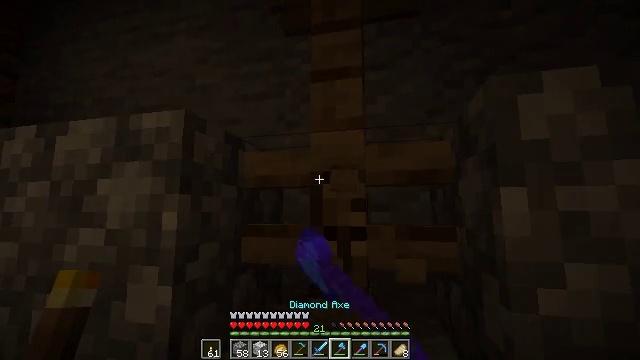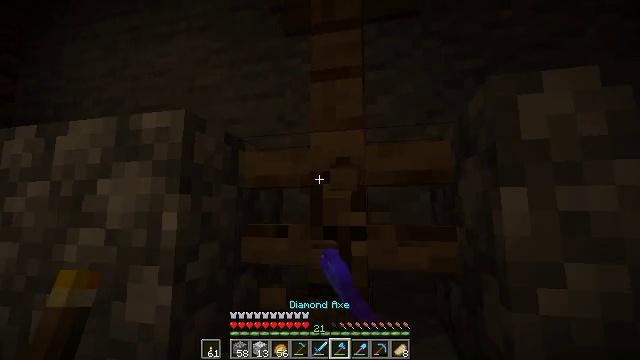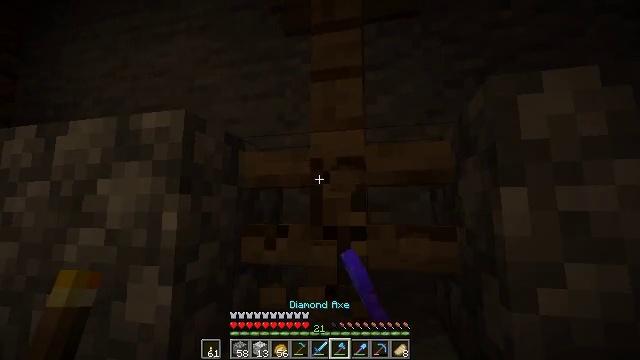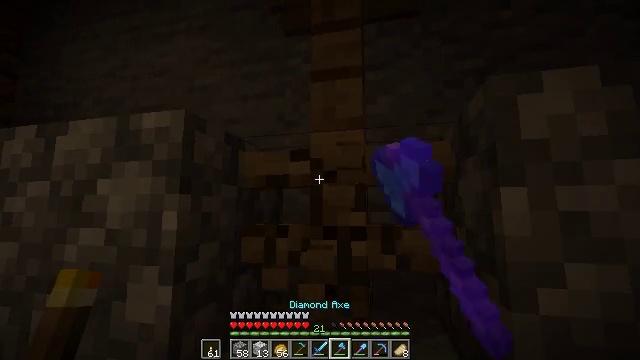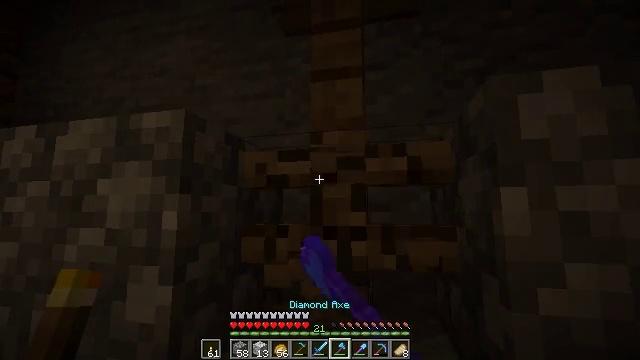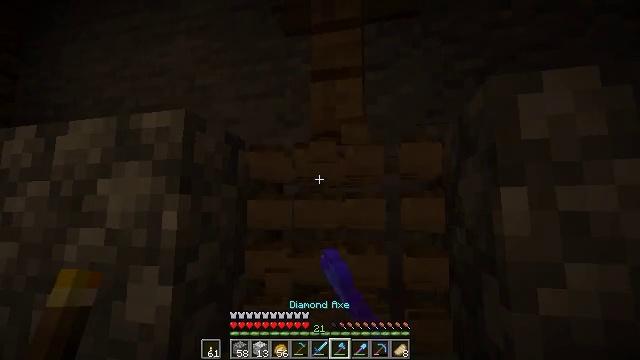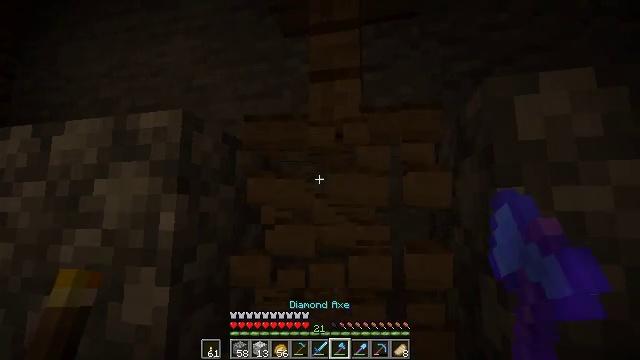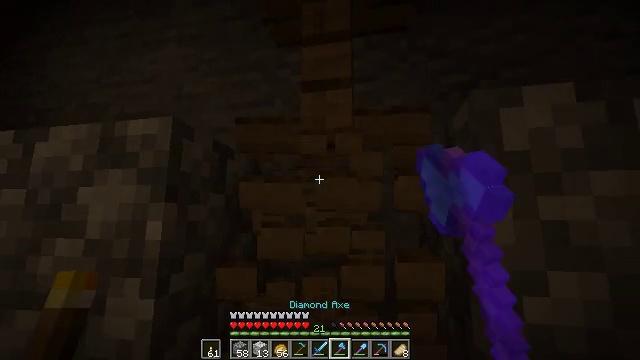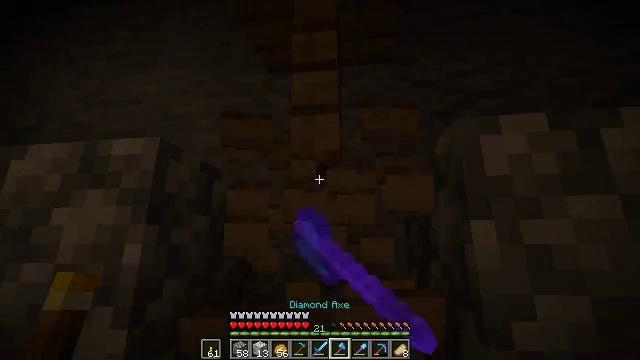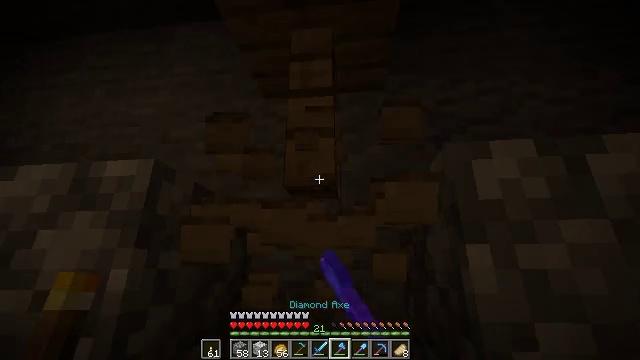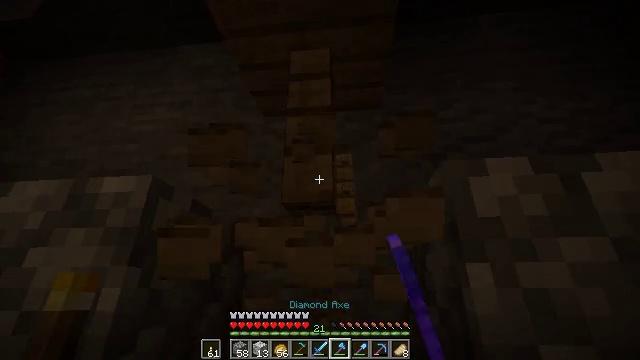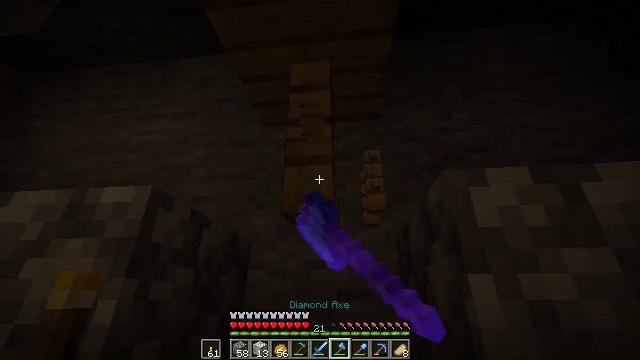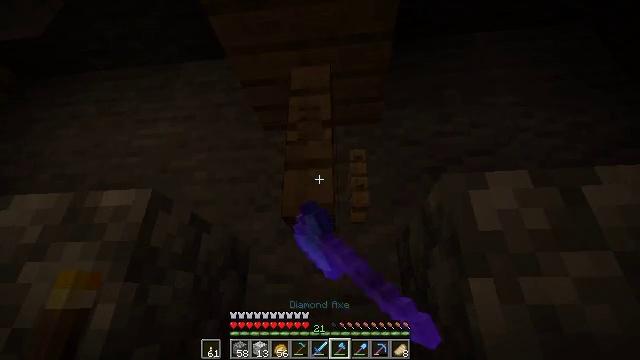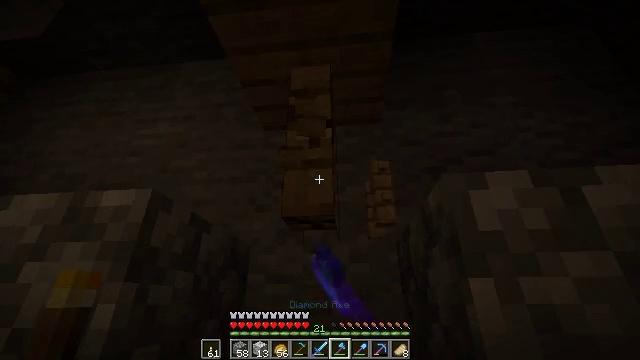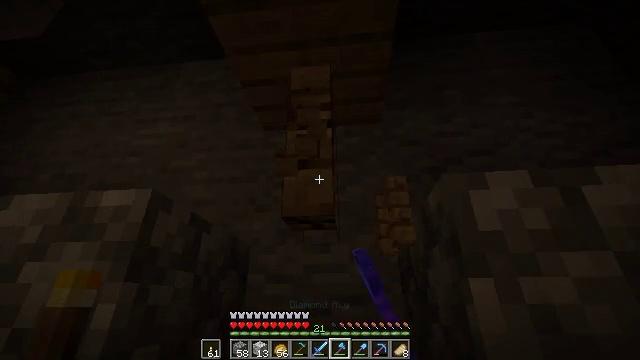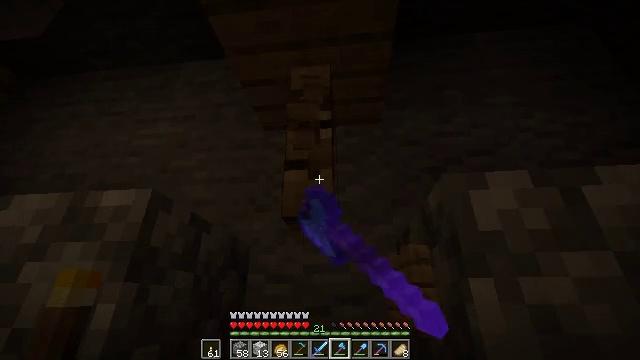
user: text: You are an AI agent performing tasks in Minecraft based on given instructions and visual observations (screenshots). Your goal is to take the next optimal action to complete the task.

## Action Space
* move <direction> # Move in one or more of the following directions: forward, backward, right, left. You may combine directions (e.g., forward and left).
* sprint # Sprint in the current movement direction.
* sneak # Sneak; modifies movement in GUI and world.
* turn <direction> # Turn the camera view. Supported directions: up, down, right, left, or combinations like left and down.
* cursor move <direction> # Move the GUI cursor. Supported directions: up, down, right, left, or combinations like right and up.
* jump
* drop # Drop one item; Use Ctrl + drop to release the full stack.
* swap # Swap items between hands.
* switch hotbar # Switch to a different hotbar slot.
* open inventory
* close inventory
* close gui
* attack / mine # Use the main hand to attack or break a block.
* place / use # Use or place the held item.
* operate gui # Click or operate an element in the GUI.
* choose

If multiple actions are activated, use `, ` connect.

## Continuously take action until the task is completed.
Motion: motion action
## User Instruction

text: Attack the oak fence to collect it.
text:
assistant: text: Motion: attack / mine
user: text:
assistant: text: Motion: attack / mine
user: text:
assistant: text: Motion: attack / mine
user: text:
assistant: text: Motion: attack / mine
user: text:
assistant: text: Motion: attack / mine
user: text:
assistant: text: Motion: attack / mine
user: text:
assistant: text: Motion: turn right and up, attack / mine
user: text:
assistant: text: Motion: turn right and up, attack / mine
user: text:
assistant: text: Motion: turn right and up, attack / mine
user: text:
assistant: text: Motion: turn up, attack / mine
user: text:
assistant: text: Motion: turn up, attack / mine
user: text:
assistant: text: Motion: attack / mine
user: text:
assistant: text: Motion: attack / mine
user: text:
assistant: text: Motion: attack / mine
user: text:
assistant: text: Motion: attack / mine
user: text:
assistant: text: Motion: attack / mine
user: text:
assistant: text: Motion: attack / mine
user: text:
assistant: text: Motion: attack / mine
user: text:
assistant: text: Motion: turn up, attack / mine
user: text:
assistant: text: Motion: turn up, attack / mine
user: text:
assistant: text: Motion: turn up, attack / mine
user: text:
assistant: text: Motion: turn up, attack / mine
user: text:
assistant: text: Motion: turn up, attack / mine
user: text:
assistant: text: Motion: attack / mine